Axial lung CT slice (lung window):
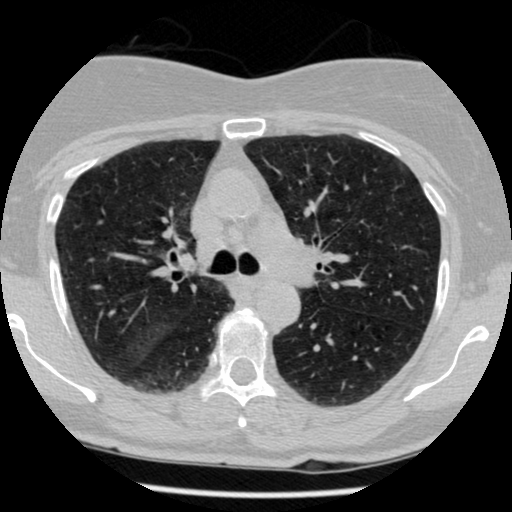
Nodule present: no